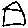
Label: house